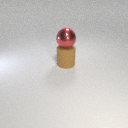
large brown rubber cylinder below large red metal sphere